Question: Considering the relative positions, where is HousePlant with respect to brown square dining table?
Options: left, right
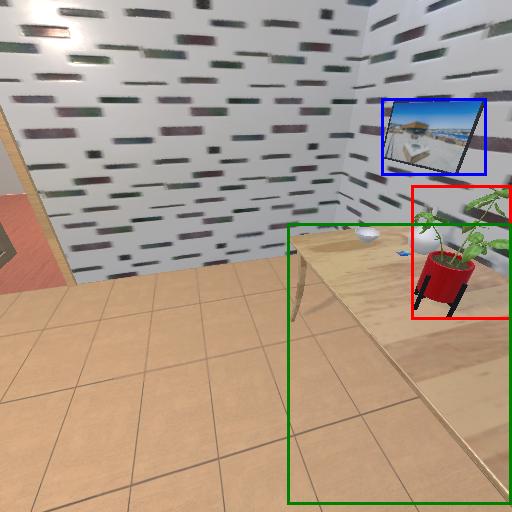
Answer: left